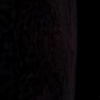
Label: space